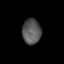
Tissue: prostate
Cell type: Myeloid cells
Senescence score: 0.8224
Nuclear area (px): 461
Mean DAPI intensity: 87.046